Question: ...well, to an incomplete circle.
I have a draggable slider that looks like this:
The blue bar has the instance name 'track' and the pink dot has the instance name 'puck'.
I need the puck to be constrained within the blue area at all times, and this is where my maths failings work against me! So far I have the puck moving along the x axis only like this:
'''
private function init():void
{
zeroPoint = track.x + (track.width/2);
puck.x = zeroPoint-(puck.width/2);
puck.buttonMode = true;
puck.addEventListener(MouseEvent.MOUSE_DOWN,onMouseDown);
}
private function onMouseDown(evt:MouseEvent):void
{
this.stage.addEventListener(MouseEvent.MOUSE_MOVE,onMouseMove);
this.stage.addEventListener(MouseEvent.MOUSE_UP,onMouseUp);
}
private function onMouseUp(evt:MouseEvent):void
{
this.stage.removeEventListener(MouseEvent.MOUSE_MOVE,onMouseMove);
}
private function onMouseMove(evt:MouseEvent):void
{
puck.x = mouseX-(puck.width/2);
//need to plot puck.y using trig magic...
}
'''
My thinking is currently that I can use the radius of the incomplete circle (50) and the mouseX relative to the top of the arc to calculate a triangle, and from there I can calculate the required y position. Problem is, I'm reading various trigonometry sites and still have no idea where to begin. Could someone explain what I need to do as if speaking to a child please?
The fact that the circle is broken shouldn't be an issue, I can cap the movement to a certain number of degrees in each direction easily, it's getting the degrees in the first place that I can't get my head around!
I'm trying to follow Bosworth99's answer, and this is the function I've come up with for calculating a radian to put into his function:
'''
private function getRadian():Number
{
var a:Number = mouseX - zeroPoint;
var b:Number = 50;
var c:Number = Math.sqrt((a^2)+(b^2));
return c;
}
'''
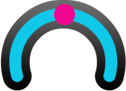
Answer: As I see it, the problem you solve is . Google have a lot of suggestions on this subject.
You can optimise it by first detecting an angle between mouse position and circle center. Use Math.atan2() for that. If the angle is in a gap range, just choose the closest endpoint: left or right.
Here is a complete example of this strategy.
Hope that helps.
'''
import flash.geom.Point;
import flash.events.Event;
import flash.display.Sprite;
var center:Point = new Point(200, 200);
var radius:uint = 100;
var degreesToRad:Number = Math.PI/180;
// gap angles. degrees are used here just for the sake of simplicity.
// what we use here are stage angles, not the trigonometric ones.
var gapFrom:Number = 45; // degrees
var gapTo:Number = 135; // degrees
// calculate endpoints only once
var endPointFrom:Point = new Point();
endPointFrom.x = center.x+Math.cos(gapFrom*degreesToRad)*radius;
endPointFrom.y = center.y+Math.sin(gapFrom*degreesToRad)*radius;
var endPointTo:Point = new Point();
endPointTo.x = center.x+Math.cos(gapTo*degreesToRad)*radius;
endPointTo.y = center.y+Math.sin(gapTo*degreesToRad)*radius;
// just some drawing
graphics.beginFill(0);
graphics.drawCircle(center.x, center.y, radius);
graphics.moveTo(center.x, center.y);
graphics.lineTo(endPointFrom.x, endPointFrom.y);
graphics.lineTo(endPointTo.x, endPointTo.y);
graphics.lineTo(center.x, center.y);
graphics.endFill();
// something to mark the closest point
var marker:Sprite = new Sprite();
marker.graphics.lineStyle(20, 0xFF0000);
marker.graphics.lineTo(0, 1);
addChild(marker);
var onEnterFrame:Function = function (event:Event) : void
{
// circle intersection goes here
var mx:int = stage.mouseX;
var my:int = stage.mouseY;
var angle:Number = Math.atan2(center.y-my, center.x-mx);
// NOTE: in flash rotation is increasing clockwise,
// while in trigonometry angles increase counter clockwise
// so we handle this difference
angle += Math.PI;
// calculate the stage angle in degrees
var clientAngle:Number = angle/Math.PI*180
// check if we are in a gap
if (clientAngle >= gapFrom && clientAngle <= gapTo) {
// we are in a gap, no sines or cosines needed
if (clientAngle-gapFrom < (gapTo-gapFrom)/2) {
marker.x = endPointFrom.x;
marker.y = endPointFrom.y;
} else {
marker.x = endPointTo.x;
marker.y = endPointTo.y;
}
// we are done here
return;
}
// we are not in a gp, calculate closest position on a circle
marker.x = center.x + Math.cos(angle)*radius;
marker.y = center.y + Math.sin(angle)*radius;
}
addEventListener(Event.ENTER_FRAME, onEnterFrame);
'''
Some links
Here are some common problems explained and solved in a brilliantly clear and concise manner: <URL> This resource helped me a lot days ago.
Intersection of a line and a circle is a bit of an overkill here, but here it is: <URL>